Question: '''
class User < ActiveRecord::Base
has_many :views
has_many :rates
...
end
class Resource < ActiveRecord::Base
has_many :views
has_many :rates
...
end
'''
I am researching whether the time a user spends on a resource is indicative of their opinion of the resource (I believe it is). Here's some more relevant data:

Now, I need to get a proportion. It is the proportion of users that upvote a resource GIVEN that they have:
1) Voted either up or down on the resource
2) Have viewed the resource for at least 5 minutes
How can I achieve this?
(will be updating this post as I continue to experiment/flounder towards the answer)
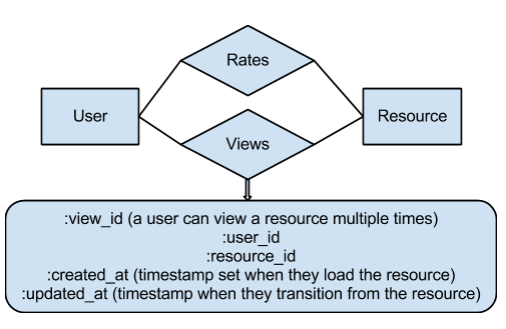
Answer: Let's see, maybe I can at least get you a SQL query, then we can worry about ActiveRecord-izing it:
'''
SELECT resources.*, sum(case views.vote when 'up' 1 else 0 end) as up_votes, count(views.id) as total_views
FROM resources
JOIN views ON views.resource_id = resources.id
JOIN rates ON rates.resource_id = resources.id
AND rates.user_id = views.user_id
WHERE views.updated_at - views.created_at >= interval '5 minutes'
AND views.vote IS NOT NULL
GROUP BY resources.id
'''
Now, I'm not completely sure this is right, of course, but it might be a start. You could then break it down into ActiveRecord form thus:
'''
@resources = Resources.
select("resources.*, sum(case views.vote when 'up' 1 else 0 end) as up_votes, count(views.id) as total_views").
joins("JOIN views ON views.resource_id = resources.id JOIN rates ON rates.resource_id = resources.id AND rates.user_id = views.user_id").
where("views.updated_at - views.created_at >= interval '5 minutes' AND views.vote IS NOT NULL").
group("GROUP BY resources.id")
'''
The 'up_votes' and 'total_views' would be attached to each Resource object, so you could call and manipulate them (I've found they get cast as strings for some reason, so you may need to use '.to_f' on 'em:
'''
ratios = @resources.map{|r| r.up_votes.to_f/r.total_views.to_f}
'''
You could also do the division in the 'select', if you wanted the database to sort by the ratios or some such.
If you actually just wanted the ratio over all resources, just take out the grouping (although I don't know that ActiveRecord would be involved there, except insofar as it's providing the connection to the DB).